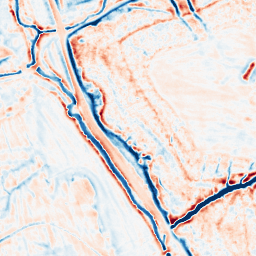
Category: edge_preserving
Decomposition family: bilateral
Decomposition parameters: d: 15
sigma_color: 75
sigma_space: 150
Upsampling method: linear_exact
Upsampling parameters: scale: 2
Upsampling scale: 2